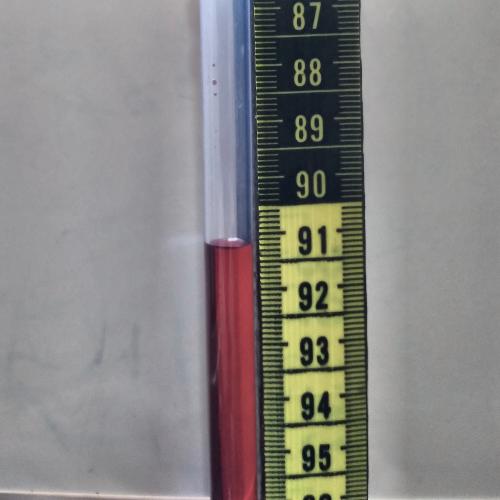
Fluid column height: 91.2 cm